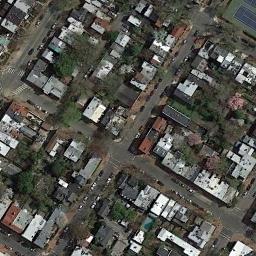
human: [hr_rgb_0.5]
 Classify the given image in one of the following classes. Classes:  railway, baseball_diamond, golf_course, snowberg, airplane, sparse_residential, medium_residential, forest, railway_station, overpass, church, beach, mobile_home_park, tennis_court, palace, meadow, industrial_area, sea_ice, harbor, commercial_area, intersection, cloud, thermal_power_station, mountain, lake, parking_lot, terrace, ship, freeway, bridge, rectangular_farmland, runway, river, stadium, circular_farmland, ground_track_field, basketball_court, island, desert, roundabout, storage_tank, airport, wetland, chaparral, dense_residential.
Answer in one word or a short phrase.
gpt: dense_residential